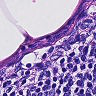
Metastatic tissue present: no